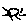
Label: sun